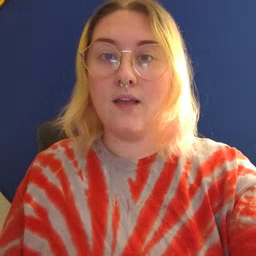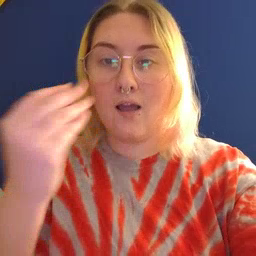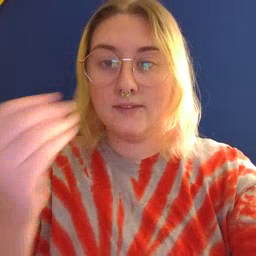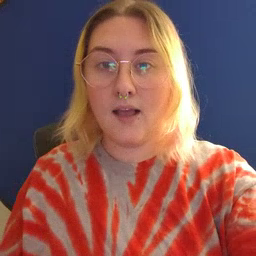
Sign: outside